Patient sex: M
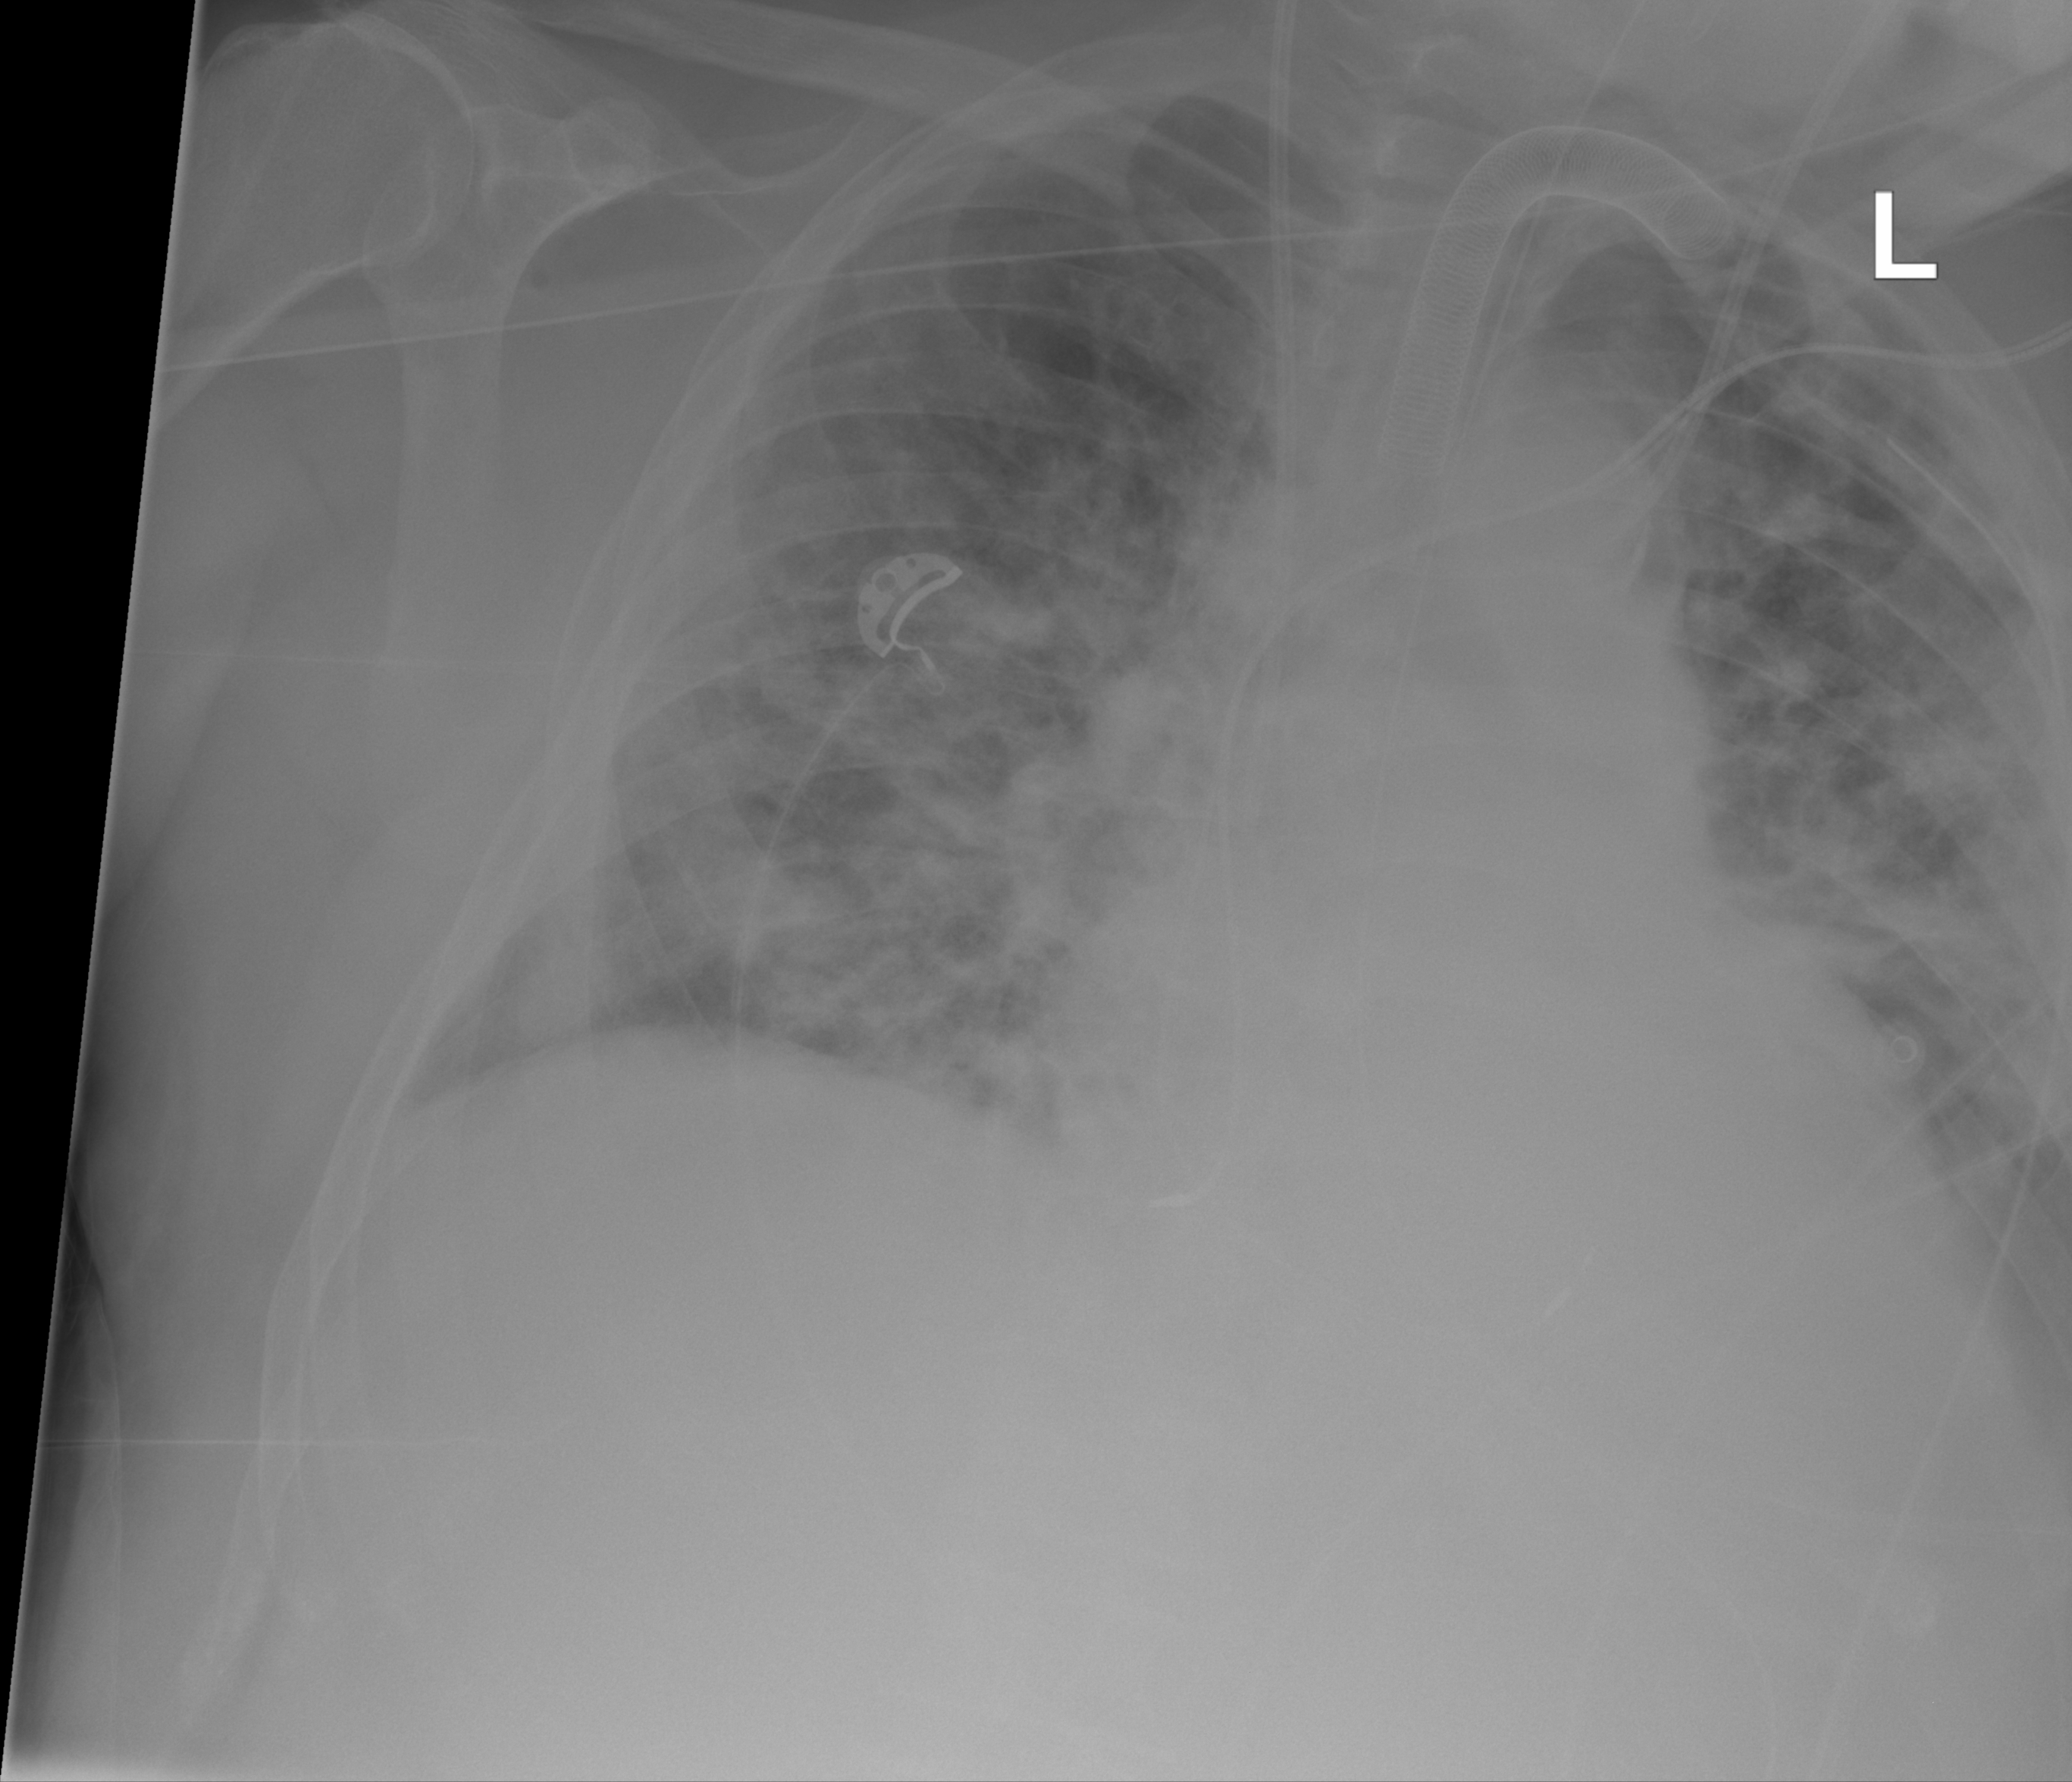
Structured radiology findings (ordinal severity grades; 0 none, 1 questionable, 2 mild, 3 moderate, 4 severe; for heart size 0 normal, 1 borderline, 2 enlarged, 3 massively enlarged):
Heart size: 1
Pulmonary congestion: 2
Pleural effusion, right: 2
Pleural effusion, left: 0
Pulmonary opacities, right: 3
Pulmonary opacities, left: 3
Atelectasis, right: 3
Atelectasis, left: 3